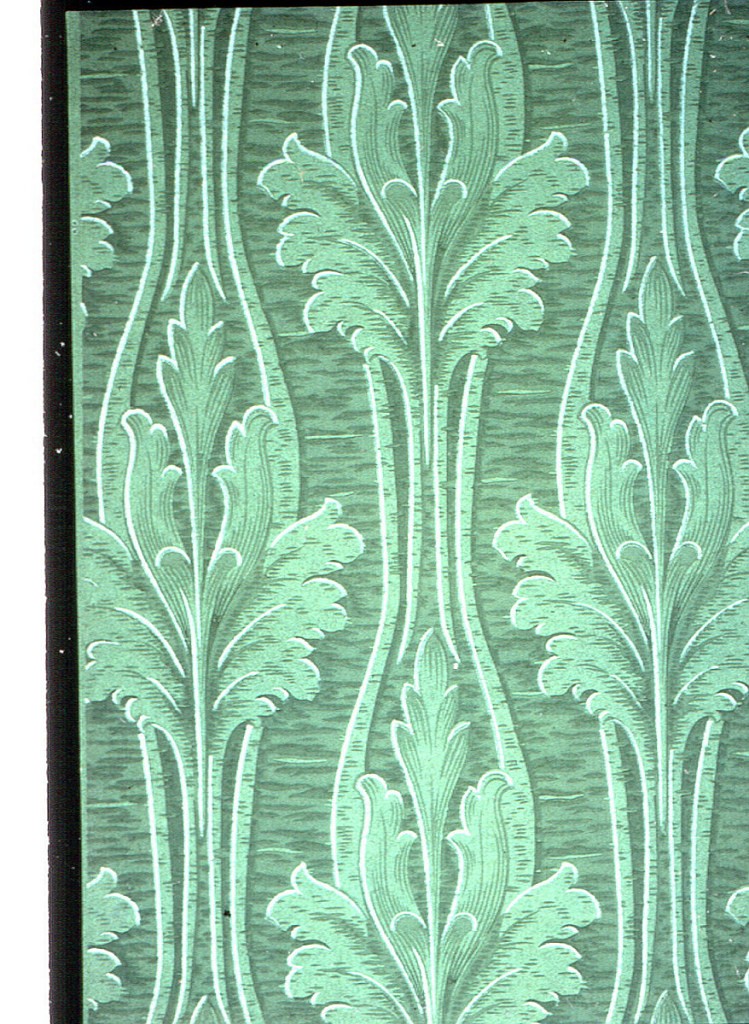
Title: Sidewall - sample
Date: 1906–07
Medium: Machine-printed
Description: Large acanthus leaves in vertical direction, enclosed in stems and on textured background. Printed in shades of green.